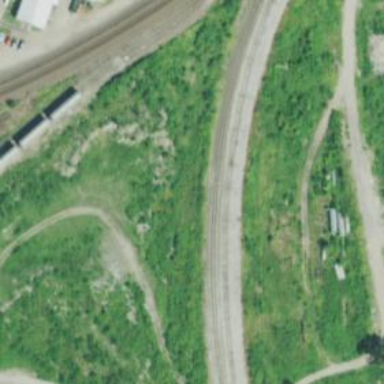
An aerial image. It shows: Railway siding with rails.